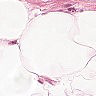
Metastatic tissue present: no